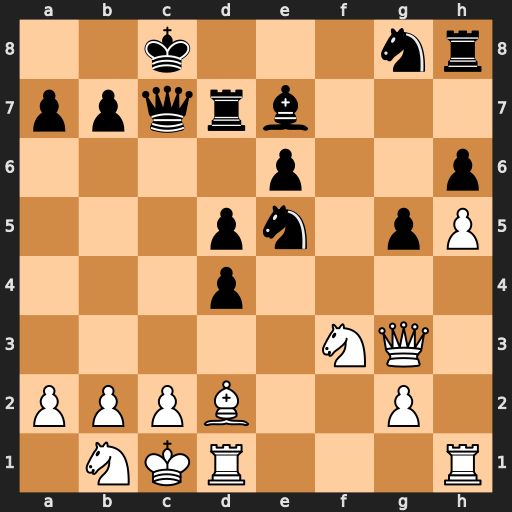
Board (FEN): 2k3nr/ppqrb3/4p2p/3pn1pP/3p4/5NQ1/PPPB2P1/1NKR3R
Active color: w
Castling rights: -
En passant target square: -
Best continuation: Qxe5 Qxe5 Nxe5